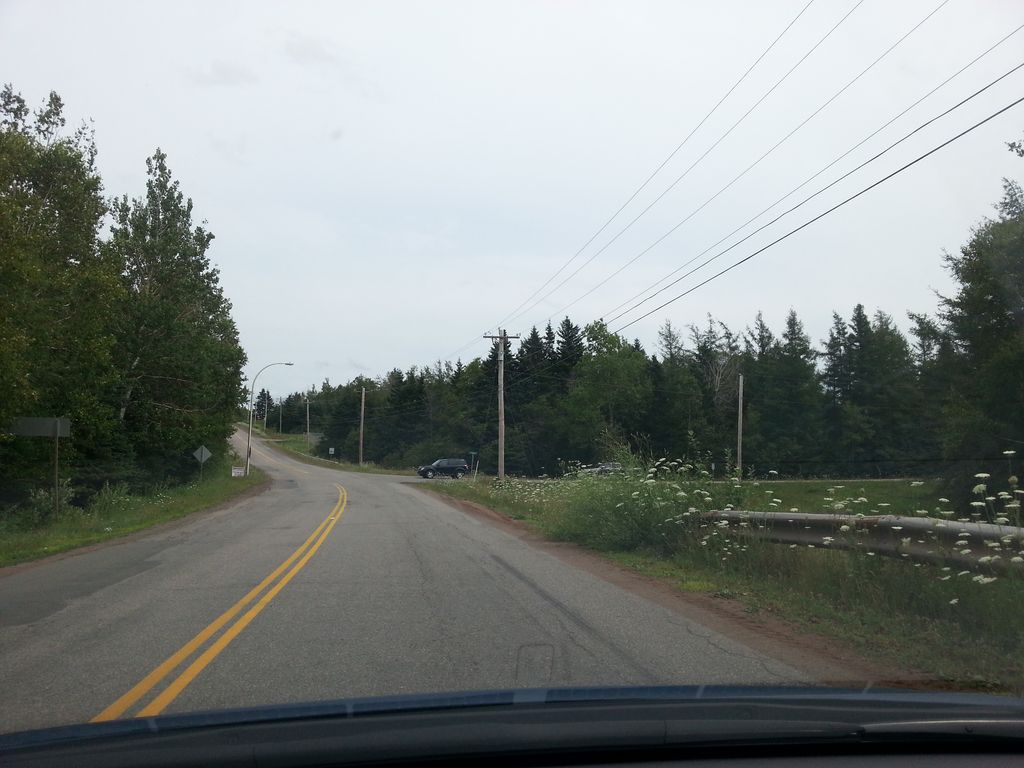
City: charlottetown